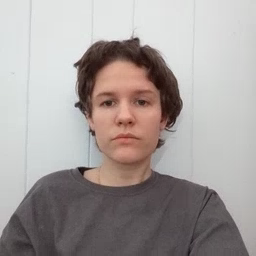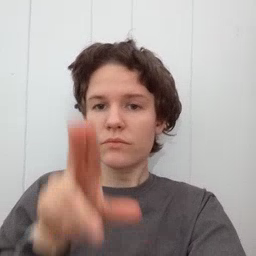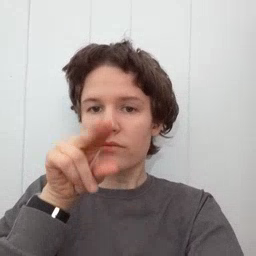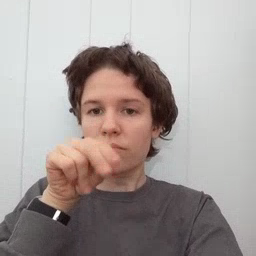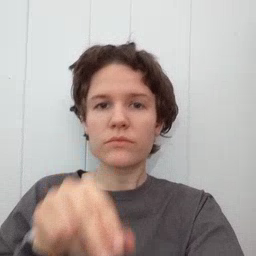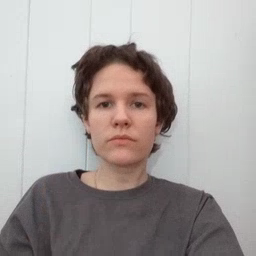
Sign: duck